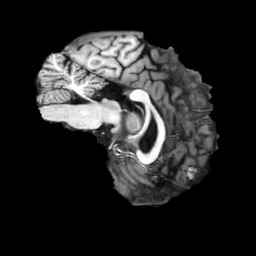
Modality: T1w
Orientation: sagittal
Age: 37
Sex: male
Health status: ill